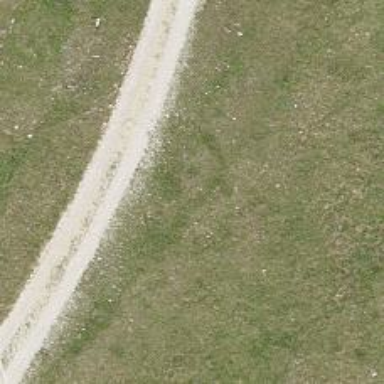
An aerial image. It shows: Track with compacted grade2 surface.